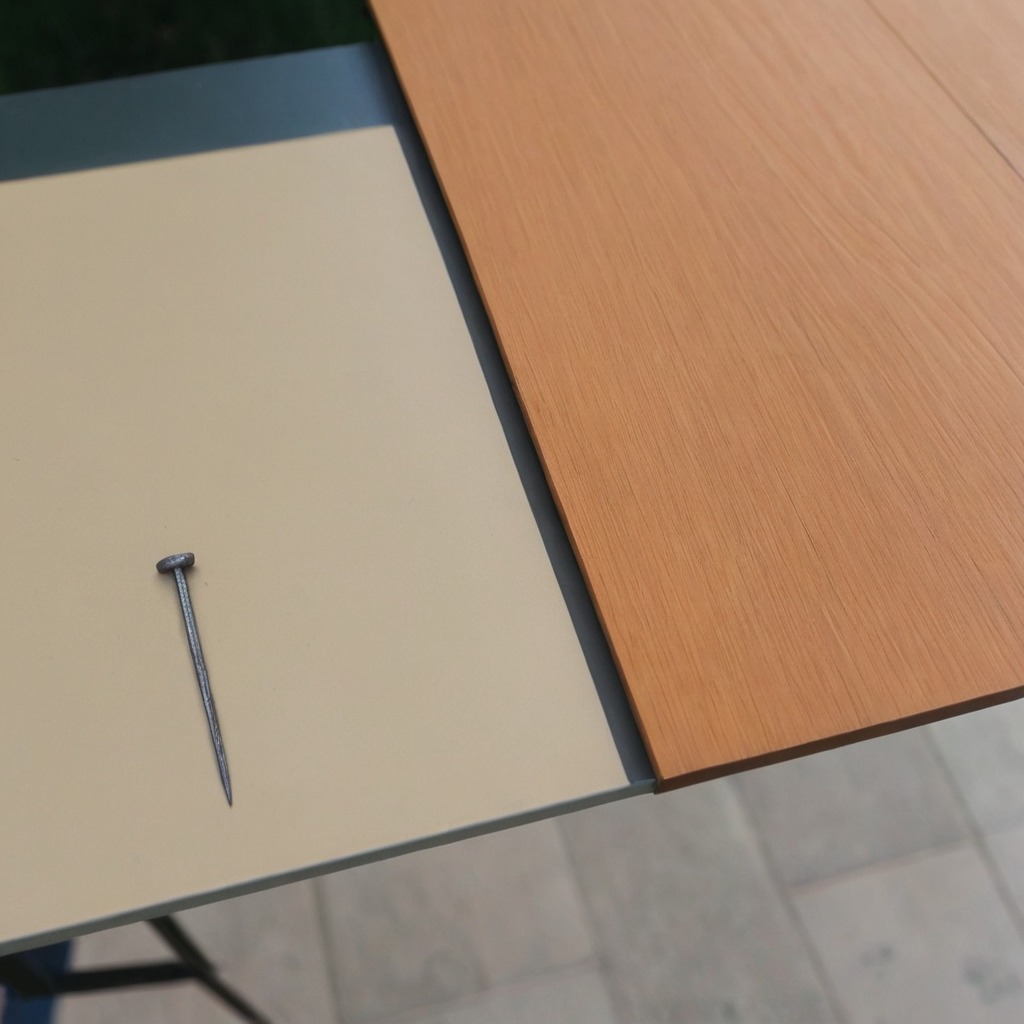
An iron nail is lying on a clean utility table in a temporary outdoor tool station afternoon light present textured surface.